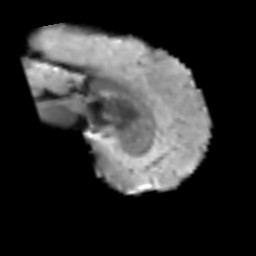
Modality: T2w
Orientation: sagittal
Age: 75
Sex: male
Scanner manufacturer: siemens
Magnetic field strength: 3 T
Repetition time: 3.2 s
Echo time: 0.081 s